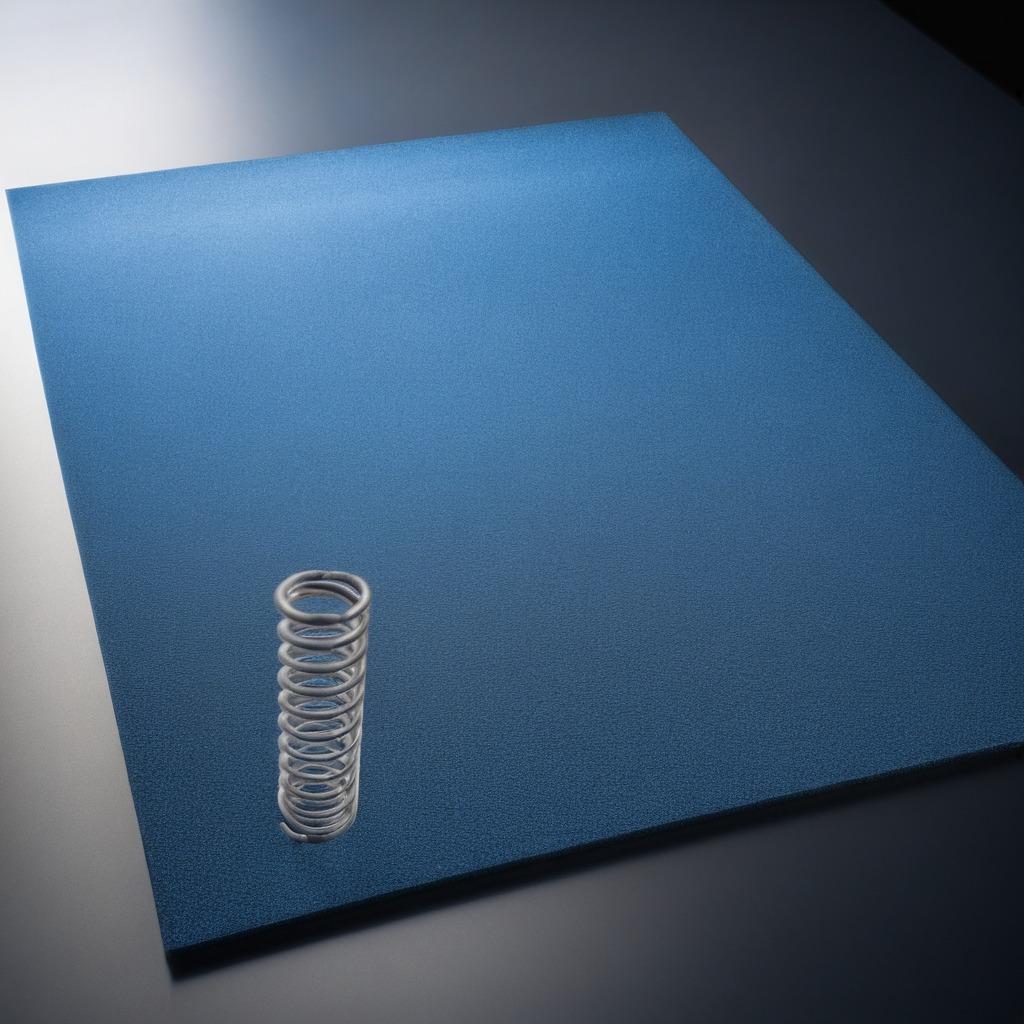
A coiled metal spring is lying on the granite tabletop.